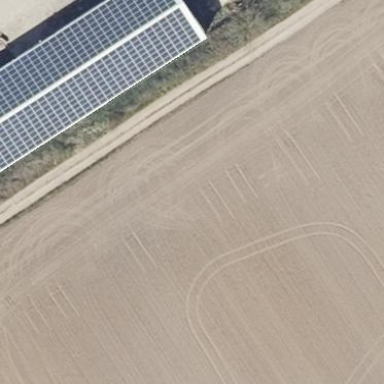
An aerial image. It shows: Building with solar power generator.